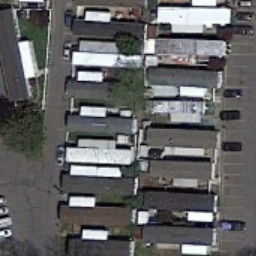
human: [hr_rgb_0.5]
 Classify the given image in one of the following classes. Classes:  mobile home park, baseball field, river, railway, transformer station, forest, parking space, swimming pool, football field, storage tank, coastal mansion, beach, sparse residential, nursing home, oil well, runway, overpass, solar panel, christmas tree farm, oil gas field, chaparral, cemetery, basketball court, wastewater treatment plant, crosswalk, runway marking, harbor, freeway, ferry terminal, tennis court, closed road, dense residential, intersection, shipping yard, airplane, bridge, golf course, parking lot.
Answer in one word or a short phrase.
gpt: mobile home park